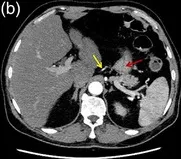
Abdominal enhanced computed tomography scan. (b) The nutrient artery of the tumor from the left gastric artery (yellow arrow) and the residual stomach (red arrow).
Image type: radiology (ct)